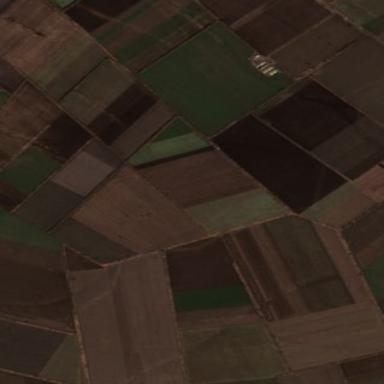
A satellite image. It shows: View of farmland.